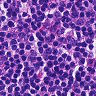
Metastatic tissue present: no